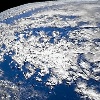
Label: cloud